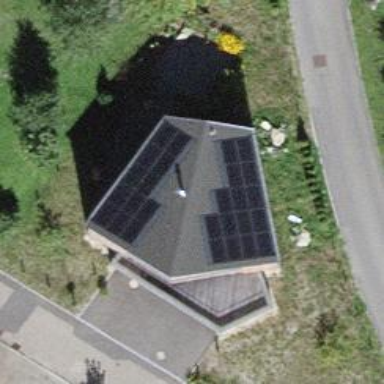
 consisting of solar photovoltaic panels."